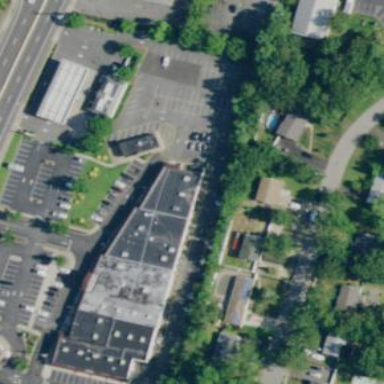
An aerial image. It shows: Commercial building.